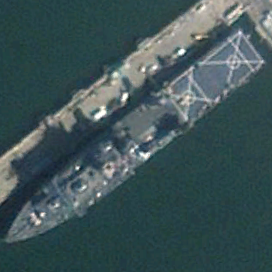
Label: combat